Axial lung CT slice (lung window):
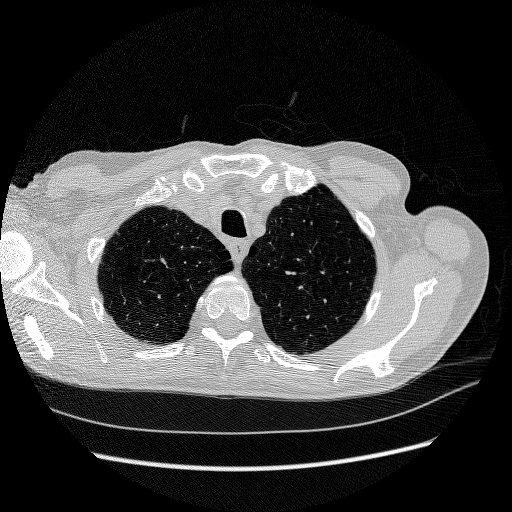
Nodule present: no